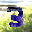
Label: 3